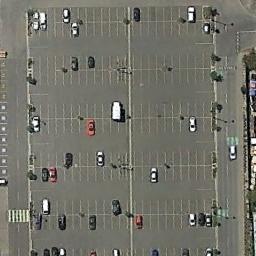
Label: parking_lot